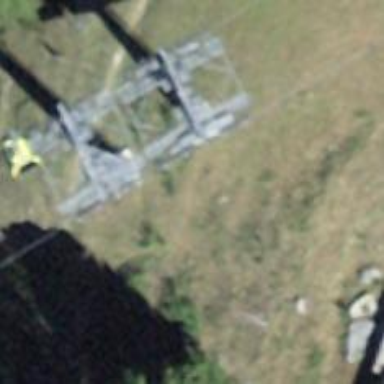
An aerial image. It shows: Pylon for aerialway.